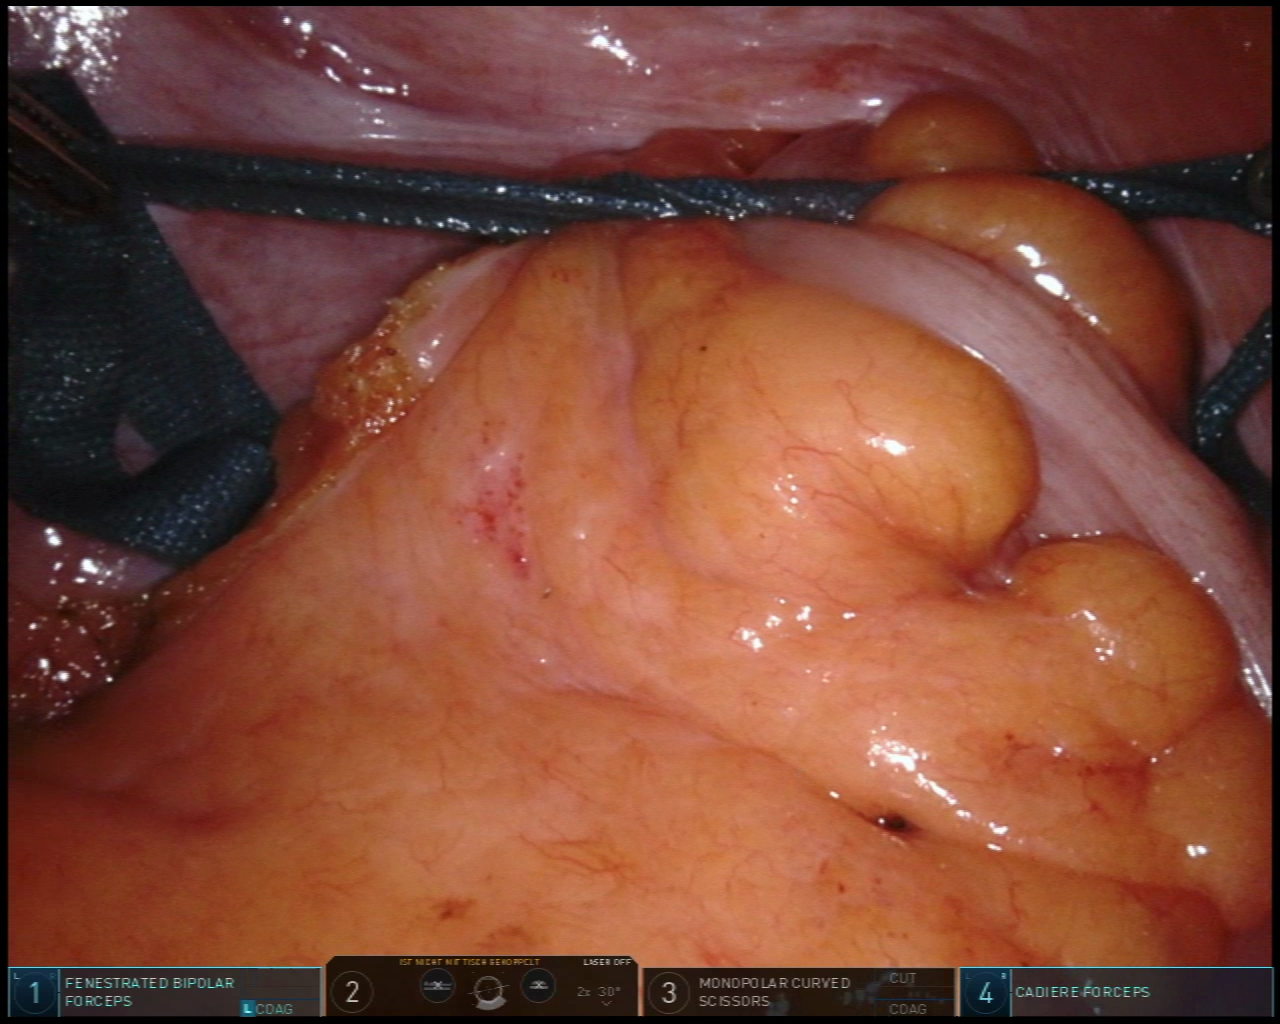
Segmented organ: colon
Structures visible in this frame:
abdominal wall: yes
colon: yes
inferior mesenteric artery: no
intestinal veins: no
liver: no
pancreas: no
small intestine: no
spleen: no
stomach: no
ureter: no
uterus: no
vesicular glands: no